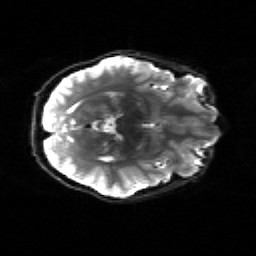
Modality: sbref
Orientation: axial
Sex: male
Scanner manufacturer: siemens
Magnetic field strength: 3 T
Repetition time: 5 s
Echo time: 0.071 s